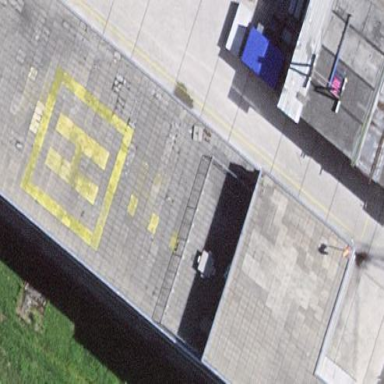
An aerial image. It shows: Image showing helipad at airport.